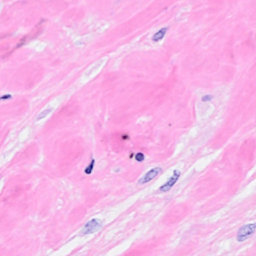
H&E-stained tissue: Breast